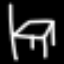
Label: chair